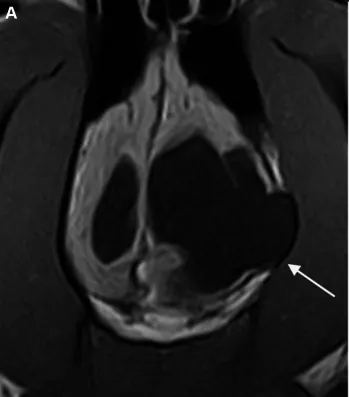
Dorsal.
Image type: radiology (mri)